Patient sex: F
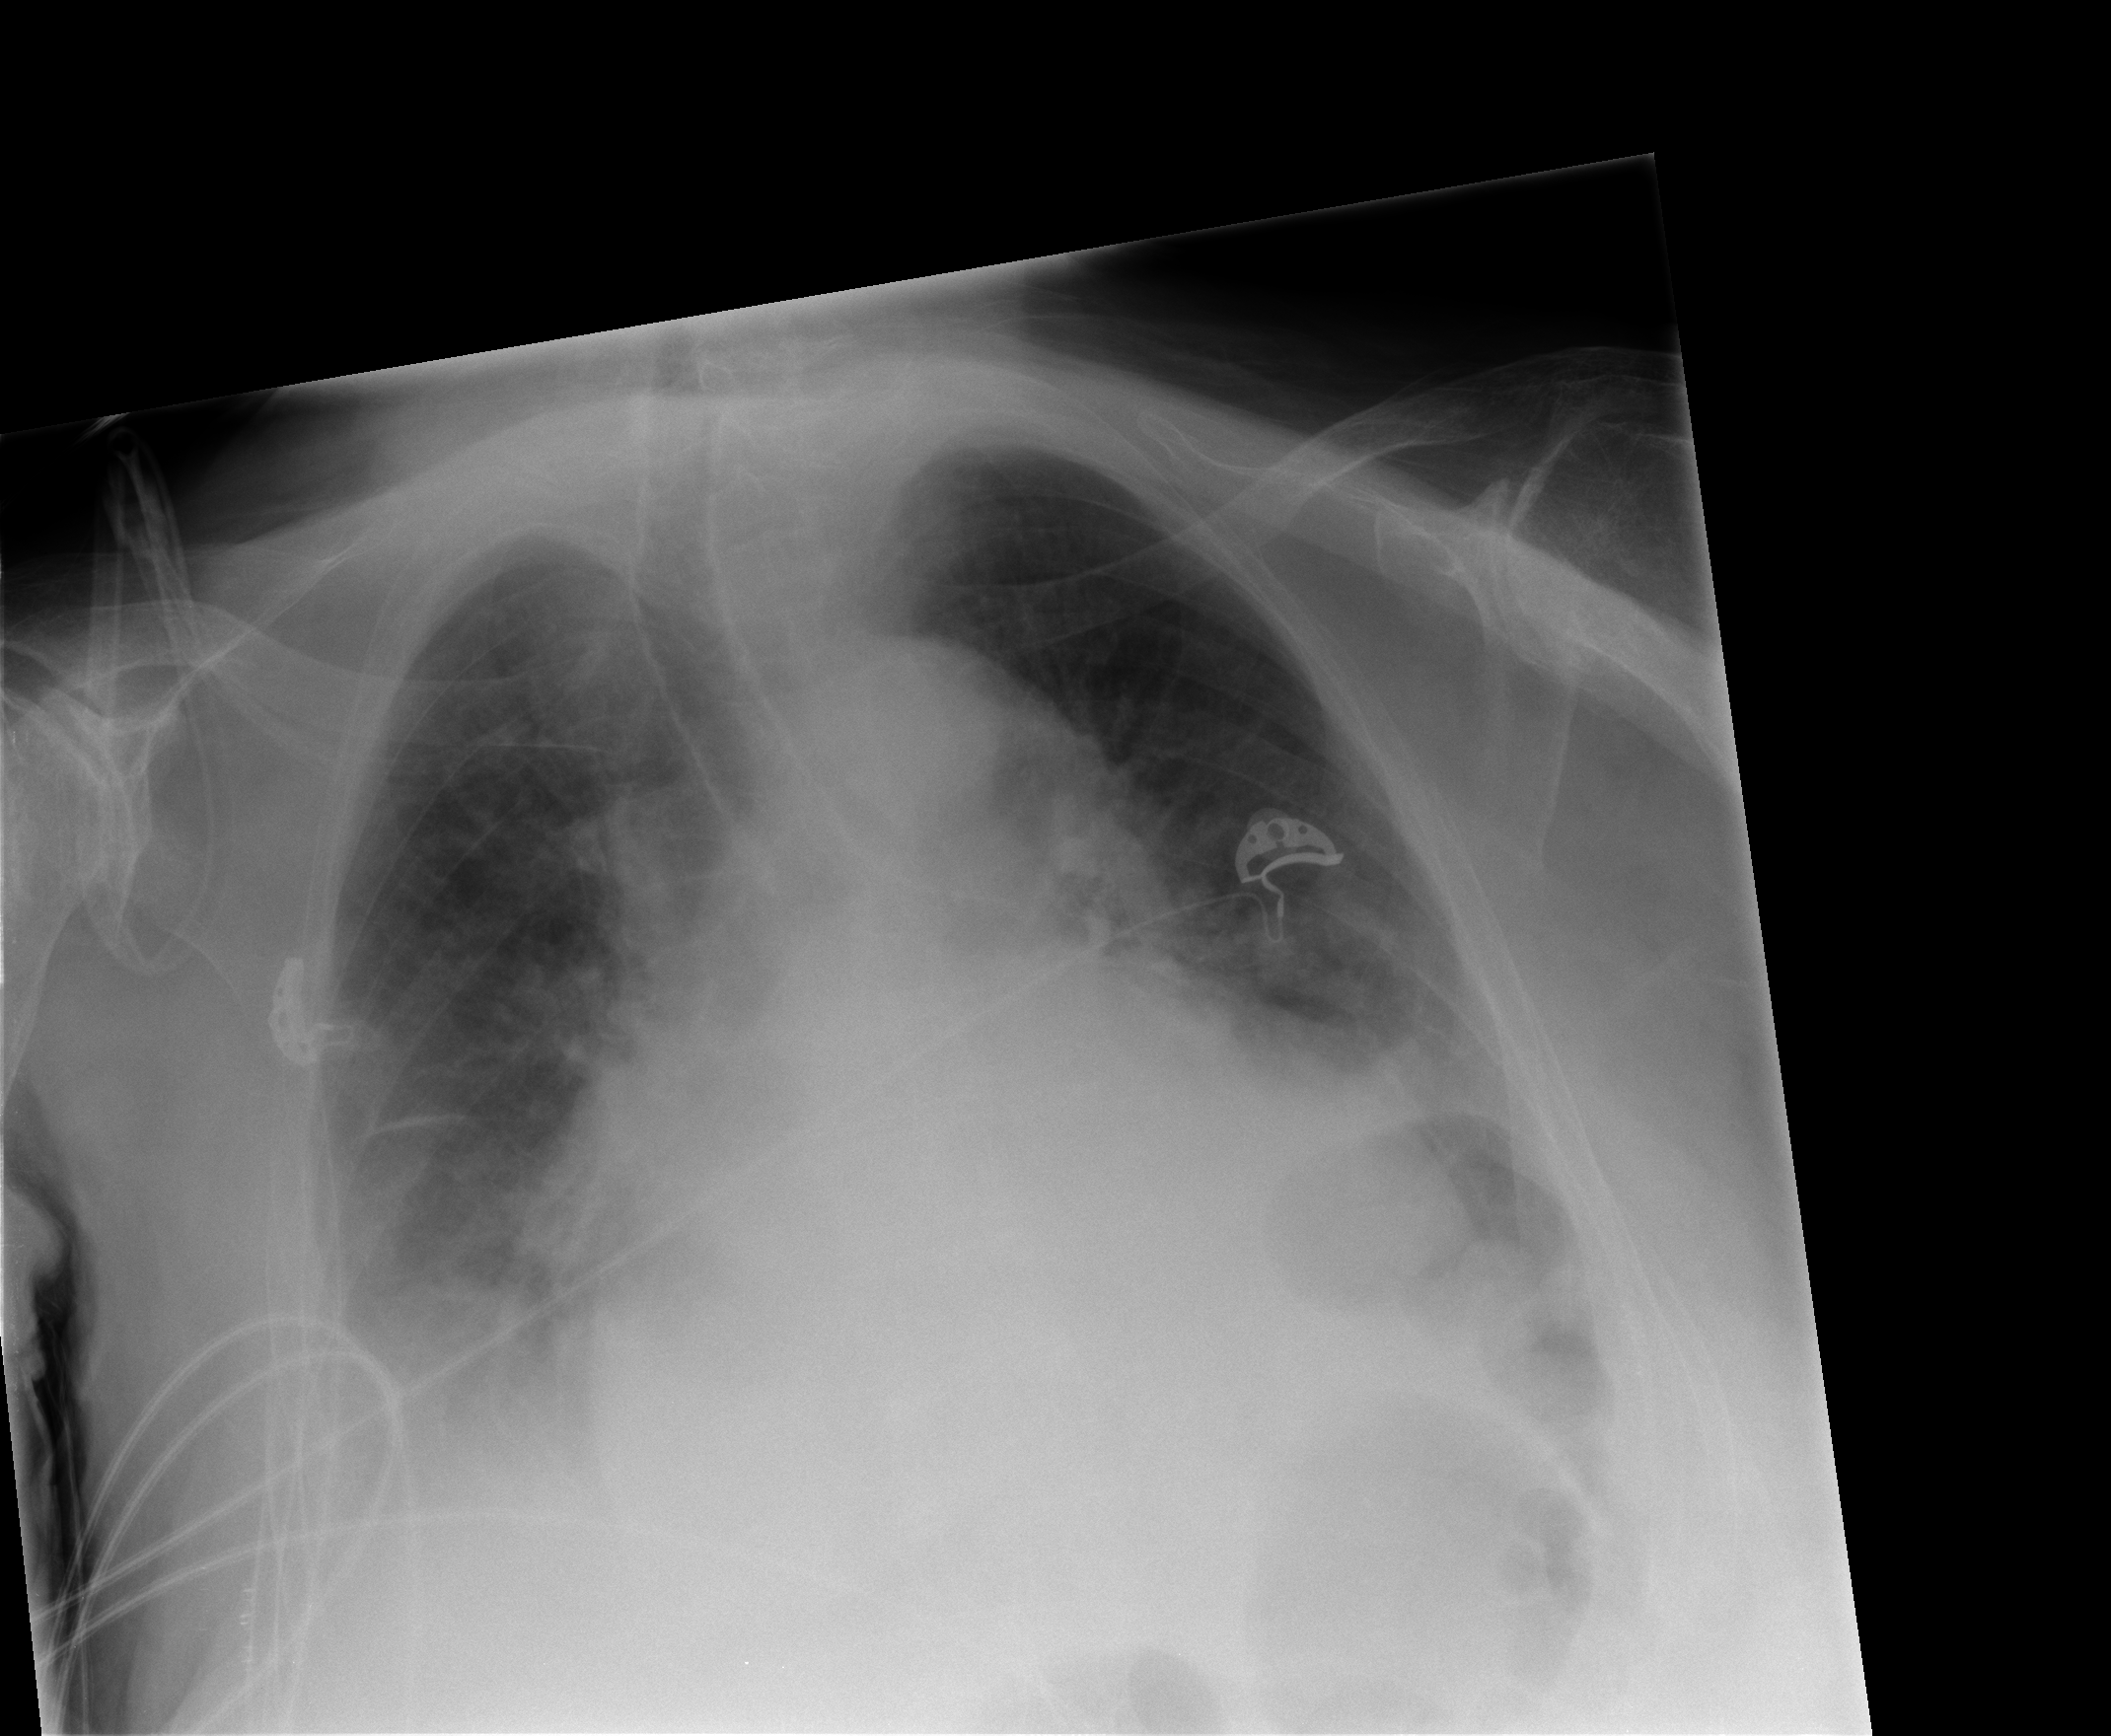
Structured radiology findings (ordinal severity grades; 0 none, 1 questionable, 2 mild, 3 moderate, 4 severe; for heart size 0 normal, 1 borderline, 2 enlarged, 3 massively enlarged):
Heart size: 3
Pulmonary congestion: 2
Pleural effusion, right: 2
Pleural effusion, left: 2
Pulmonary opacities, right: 0
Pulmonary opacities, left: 0
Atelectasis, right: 2
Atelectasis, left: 2